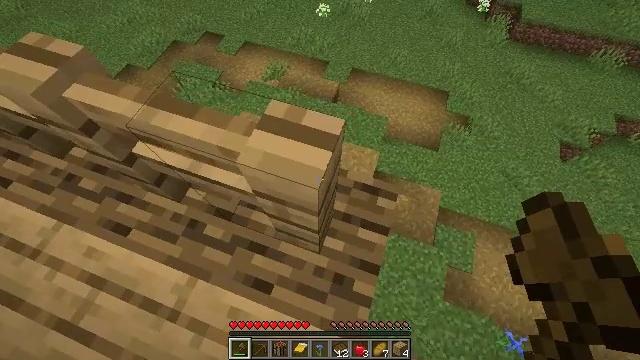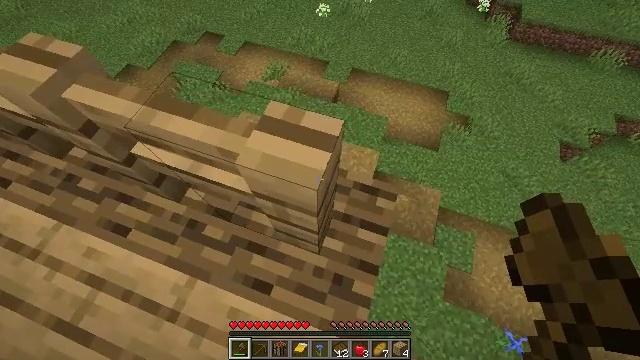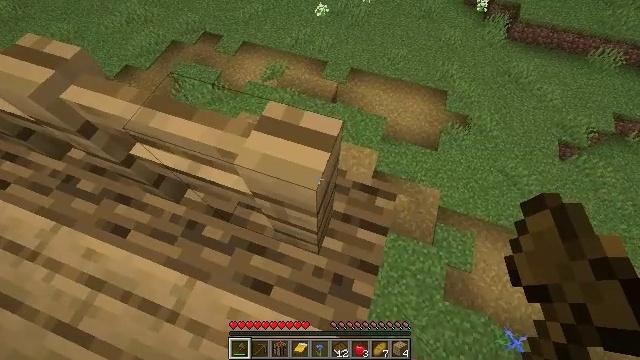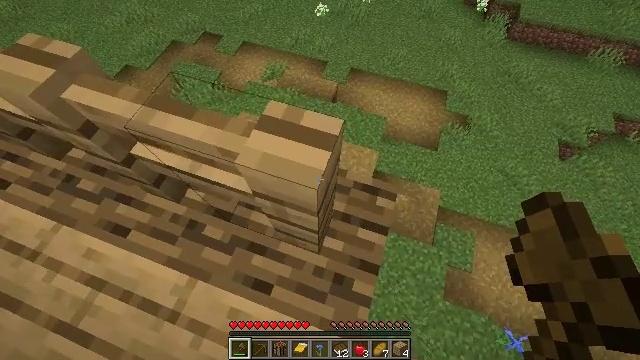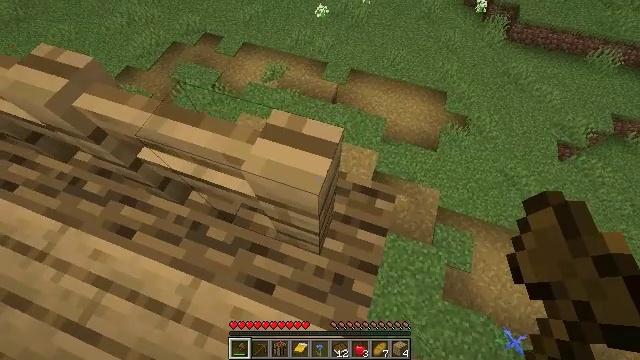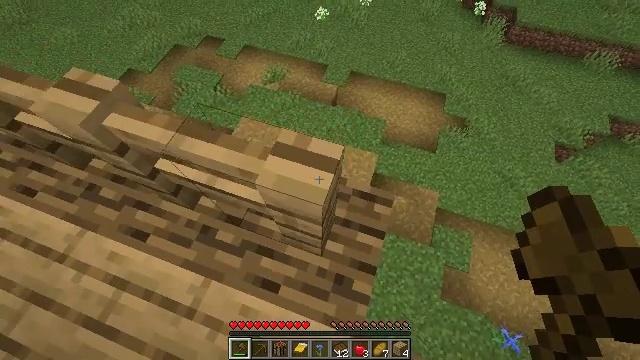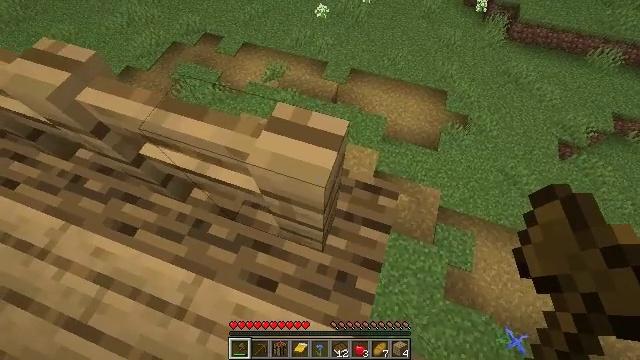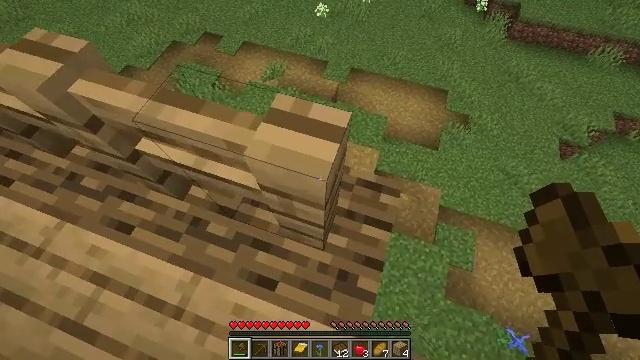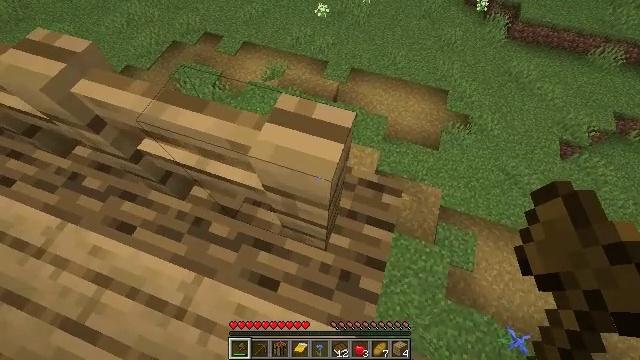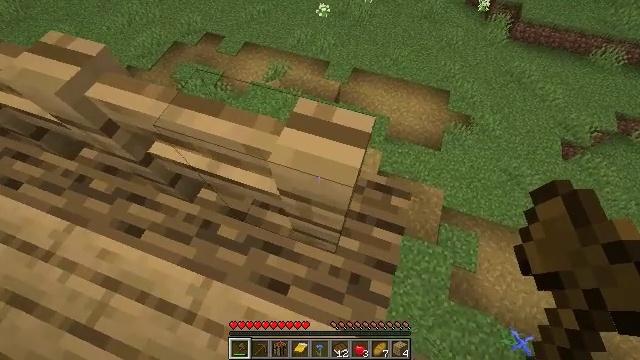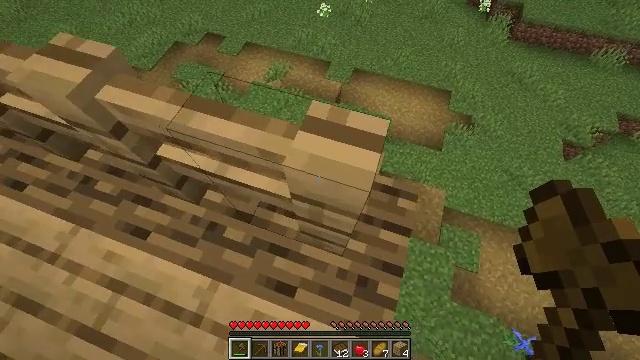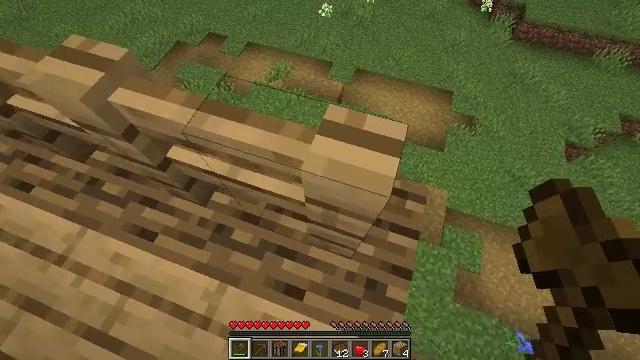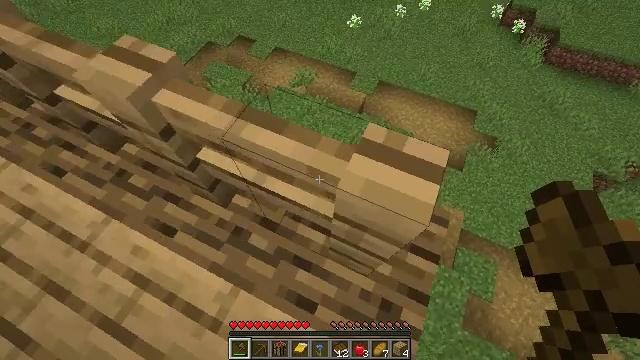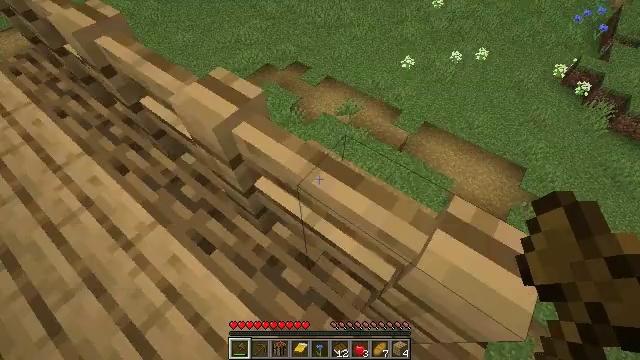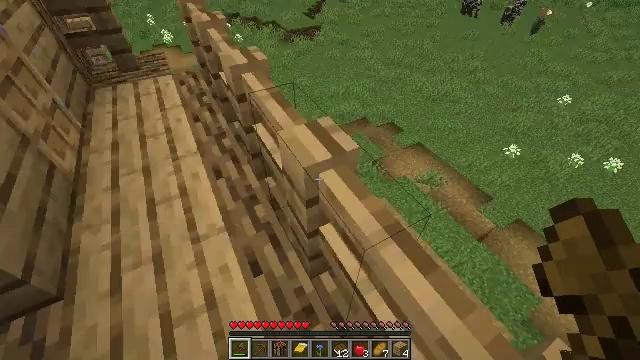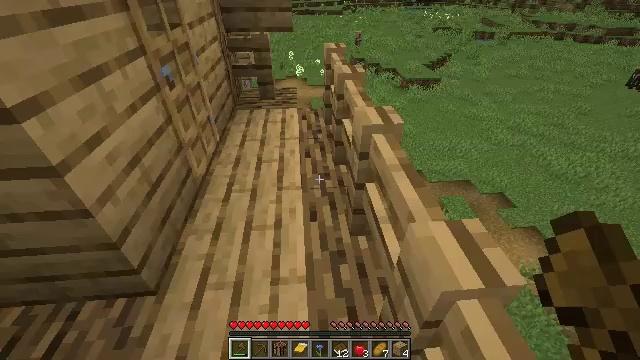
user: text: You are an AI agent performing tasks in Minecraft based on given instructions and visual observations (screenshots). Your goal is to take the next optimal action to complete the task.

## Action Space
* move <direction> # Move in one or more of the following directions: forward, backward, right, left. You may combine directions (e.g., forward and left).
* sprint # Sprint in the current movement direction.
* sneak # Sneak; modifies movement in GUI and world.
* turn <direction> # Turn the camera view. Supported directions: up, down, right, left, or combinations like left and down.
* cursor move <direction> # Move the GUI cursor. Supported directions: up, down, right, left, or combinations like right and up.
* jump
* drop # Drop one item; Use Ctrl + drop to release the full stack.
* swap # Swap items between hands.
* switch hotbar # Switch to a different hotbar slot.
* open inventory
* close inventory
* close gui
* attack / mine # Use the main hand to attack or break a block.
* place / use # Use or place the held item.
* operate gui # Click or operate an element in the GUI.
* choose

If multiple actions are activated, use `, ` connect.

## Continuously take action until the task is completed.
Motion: motion action
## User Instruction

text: Collect books by breaking the bookshelf.
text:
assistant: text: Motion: move right
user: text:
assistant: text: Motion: move forward and move right
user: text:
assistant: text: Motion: move forward and move right
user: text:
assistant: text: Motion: move forward and move right, jump
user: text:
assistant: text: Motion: move forward, jump
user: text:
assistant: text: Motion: move forward, jump
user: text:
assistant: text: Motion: move forward, jump
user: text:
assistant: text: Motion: move forward, jump
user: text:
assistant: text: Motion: move forward
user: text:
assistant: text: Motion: move forward
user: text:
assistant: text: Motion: move forward
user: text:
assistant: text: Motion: move forward, turn left and up
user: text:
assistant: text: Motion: move forward and move left, turn left and up
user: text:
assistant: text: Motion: move forward and move left, turn left and up
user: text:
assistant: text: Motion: move forward and move left, turn left and up
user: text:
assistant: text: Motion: move forward and move left, turn left
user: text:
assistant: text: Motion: move forward, turn right, jump
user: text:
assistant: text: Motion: move forward, jump
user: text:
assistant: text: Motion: move forward, jump
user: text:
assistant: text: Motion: move forward, jump
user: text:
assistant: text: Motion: move forward, jump
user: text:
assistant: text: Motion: move forward, jump
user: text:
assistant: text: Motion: move forward, jump
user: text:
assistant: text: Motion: move forward, jump
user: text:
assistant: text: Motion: move forward, jump
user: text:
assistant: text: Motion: move forward and move left
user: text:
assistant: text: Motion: move forward and move left
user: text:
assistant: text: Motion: move left, turn left
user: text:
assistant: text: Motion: move left, turn left
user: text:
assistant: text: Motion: move left, turn left and up